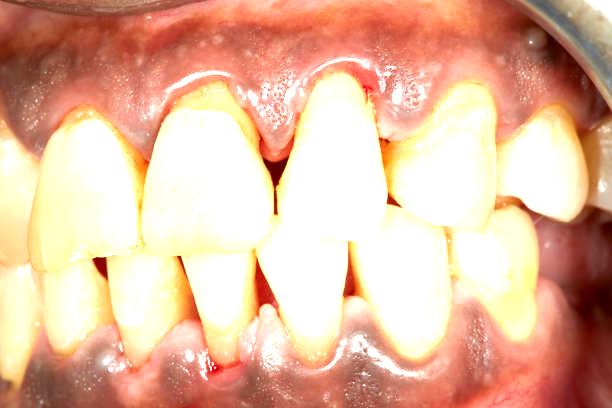
Condition: Calculus